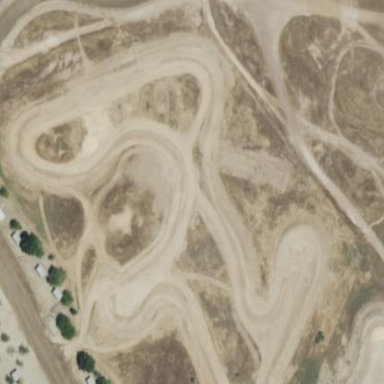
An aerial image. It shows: Raceway for motor sports.